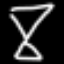
Label: hourglass